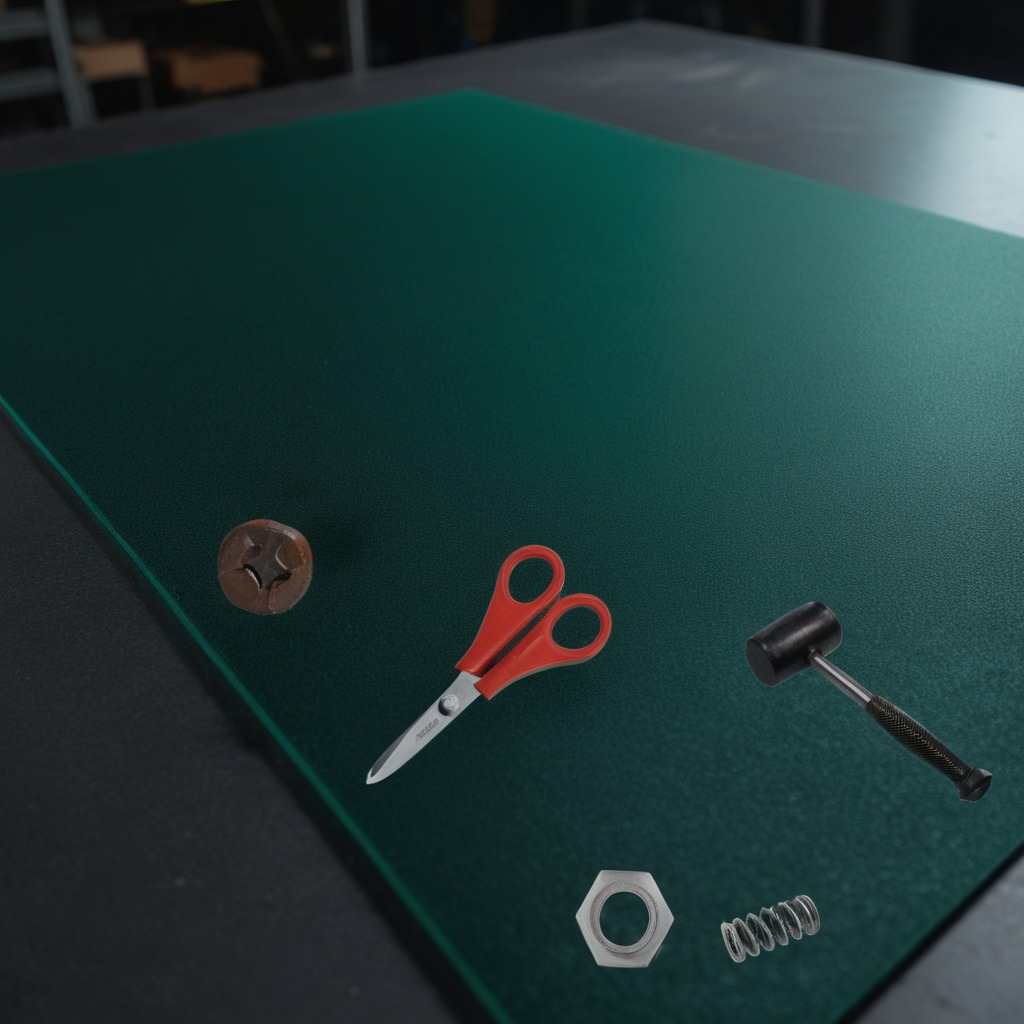
A metal machine screw, a hammer, a coiled metal spring, a metal nut, and a pair of scissors are lying on the clean granite tabletop.